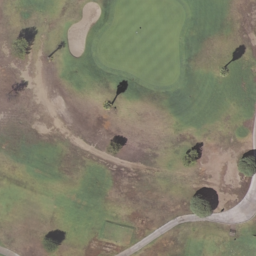
Label: golf course